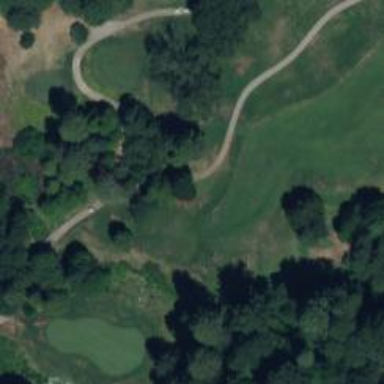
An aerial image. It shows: Path designated for golf carts.